Question: I remember doing this in Delphi 7, but I don't remember how, or it is different in the new Delphi IDE. But how do I add a new template to the items gallery?

So then it will show up under the / menu.
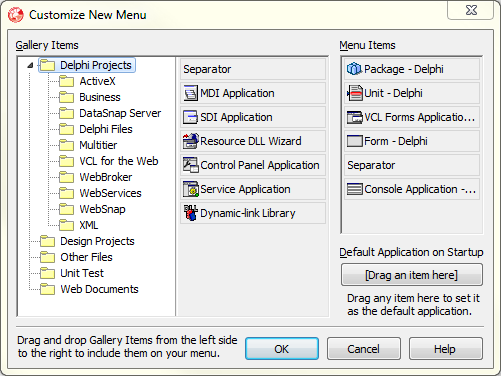
Answer: Jim , try Project->"Add to repository..."